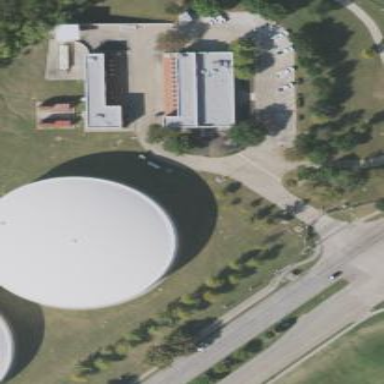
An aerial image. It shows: Building with water storage tank. The tank is used for storing water.